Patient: sex M, age 61
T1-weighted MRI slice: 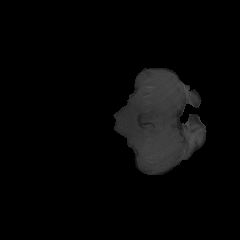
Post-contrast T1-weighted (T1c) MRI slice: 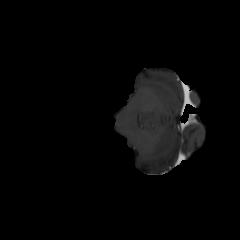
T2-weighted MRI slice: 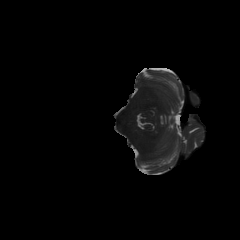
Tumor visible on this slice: no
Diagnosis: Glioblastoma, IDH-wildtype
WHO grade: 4